Question: I'm trying to scrape some data from google patents, and the beginning of my code looks like this: (<URL>
'''
In [1]: import urllib2
In [2]: url='http://www.google.com/search?tbo=p&q=ininventor:\"{}\"&hl=en&tbm=pts&source=lnt&tbs=ptso:us'.format('John-Mudd')
In [3]: print url
http://www.google.com/search?tbo=p&q=ininventor:"John-Mudd"&hl=en&tbm=pts&source=lnt&tbs=ptso:us
In [4]: page=urllib2.urlopen(url)
'''
Which throws the error message:
'''
C:\Python27\lib\urllib2.pyc in urlopen(url, data, timeout)
124 if _opener is None:
125 _opener = build_opener()
--> 126 return _opener.open(url, data, timeout)
127
128 def install_opener(opener):
C:\Python27\lib\urllib2.pyc in open(self, fullurl, data, timeout)
404 for processor in self.process_response.get(protocol, []):
405 meth = getattr(processor, meth_name)
--> 406 response = meth(req, response)
407
408 return response
C:\Python27\lib\urllib2.pyc in http_response(self, request, response)
517 if not (200 <= code < 300):
518 response = self.parent.error(
--> 519 'http', request, response, code, msg, hdrs)
520
521 return response
C:\Python27\lib\urllib2.pyc in error(self, proto, *args)
442 if http_err:
443 args = (dict, 'default', 'http_error_default') + orig_args
--> 444 return self._call_chain(*args)
445
446 # XXX probably also want an abstract factory that knows when it makes
C:\Python27\lib\urllib2.pyc in _call_chain(self, chain, kind, meth_name, *args)
376 func = getattr(handler, meth_name)
377
--> 378 result = func(*args)
379 if result is not None:
380 return result
C:\Python27\lib\urllib2.pyc in http_error_default(self, req, fp, code, msg, hdrs)
525 class HTTPDefaultErrorHandler(BaseHandler):
526 def http_error_default(self, req, fp, code, msg, hdrs):
--> 527 raise HTTPError(req.get_full_url(), code, msg, hdrs, fp)
528
529 class HTTPRedirectHandler(BaseHandler):
HTTPError: HTTP Error 403: Forbidden
'''
Not sure why I'm getting this.
EDIT:
trying it with 'urllib.openurl' instead gets me a little further:
'''
In [1]: from bs4 import BeautifulSoup
In [2]: import urllib
In [3]: url='https://www.google.com/search?tbo=p&q=ininventor:"Alan-Mudd"&hl=en&tbm=pts&source=lnt&tbs=ptso:us'
In [4]: print url
https://www.google.com/search?tbo=p&q=ininventor:"John-Mudd"&hl=en&tbm=pts&source=lnt&tbs=ptso:us
In [5]: page=urllib.urlopen(url)
In [6]: txt=BeautifulSoup(page).get_text()
In [7]: txt
Out[7]: u'htmlError 403 (Forbidden)!!1*{margin:0;padding:0}html,code{font:15px/22px arial,sans-serif}html{background:#fff;color:#222;padding:15px}body{margin:7% auto 0;max-width:390px;min-height:180px;padding:30px 0 15px}* > body{background:url(//www.google.com/images/errors/robot.png) 100% 5px no-repeat;padding-right:205px}p{margin:11px 0 22px;overflow:hidden}ins{color:#777;text-decoration:none}a img{border:0}@media screen and (max-width:772px){body{background:none;margin-top:0;max-width:none;padding-right:0}}403. That\u2019s an error.Your client does not have permission to get URL /search?tbo=p&q=ininventor:%22John-Mudd%22&hl=en&tbm=pts&source=lnt&tbs=ptso:us from this server. (Client IP address: 68.112.246.242)\nPlease see Google\'s Terms of Service posted at http://www.google.com/terms_of_service.html\nIf you believe that you have received this response in error, please report your problem. However, please make sure to take a look at our Terms of Service (http://www.google.com/terms_of_service.html). In your email, please send us the entire code displayed below. Please also send us any information you may know about how you are performing your Google searches-- for example, "I\'m using the Opera browser on Linux to do searches from home. My Internet access is through a dial-up account I have with the FooCorp ISP." or "I\'m using the Konqueror browser on Linux to search from my job at myFoo.com. My machine\'s IP address is 10.20.30.40, but all of myFoo\'s web traffic goes through some kind of proxy server whose IP address is 10.11.12.13." (If you don\'t know any information like this, that\'s OK. But this kind of information can help us track down problems, so please tell us what you can.)We will use all this information to diagnose the problem, and we\'ll hopefully have you back up and searching with Google again quickly!\nPlease note that although we read all the email we receive, we are not always able to send a personal response to each and every email. So don\'t despair if you don\'t hear back from us!\nAlso note that if you do not send us the entire code below, we will not be able to help you.Best wishes,The Google Team/+/+/+/+/+/+/+/+/+/+/+/+/+/+/+/+/+/+/+/+/+/+/+/+/\nDVEH8IymbCoo1dGrTzyT1iwqSLxjtFu0V4uU5kLrZ7OjChn7z\nLh5w5aLlP6v5piIZSC7_8OTKEepHBTROurNwIOVtc7sH0UTJL\n6mOs5-a-s4X63WfAUM064ZFl9JGwBR6VMKvdyMQOoYo7WtAGI\nbcVTsj7H3uWatFa4O9Zuxs7IcRQLOCiWwwhQs-s2AoAiFKlGN\nyXaTCO8GfhXxBt5JYCrTx-mkyrtqDqG_yvNu-fPYTf7V7jLNK\ntgwnPMBejraU_xbwSzoWNx2z7SfDmbPncbwSAMNnZ2CfiMhp8\ns1LQK90rg5hYAgbLmoVjMHMZ0WeRoay-XoB1oKQzff-nnkAEy\nuULx-MidjfVeuQfChSHMY3HUZ13vvzOsJZUjF-GH_-uymoPRG\n5RUBeodyOO3x9cJ-0mvHC_TyAwog10cRwaGKdS-DO92moJem0\nEoUKjmHuF4wXPcbGlSh_GXC9rFM07K6ZR4DxrV27iRaBZmen_\naw_l0qXlfK8quX7qAJT9W2EcrDRDYZdiNnBw7DdpLGeTCK76E\n0KCimiCY1uKC6kkdbGfFjQPK0R-_8DtBE5k7_MwgPR5O-sT0w\nf-ZH0vyEHSor4N8ZCogRMH_mR9L8hB2vrT5HWmYNJbLxS3SjB\nZHeL2vErN6jDFdpTFN7rPKU3-hnP-3zevYMUhHMFSPsi9ShZ7\nddrhqBhbdzifrwC4RgGbsqKTMMUERaoRJC9jj4jrNd14PlOpa\nztAa_82MQ1FhUswXO0EJ6dOHL6NknoBWOYN2-IFT_7cvAbxV6\nofoYL_y5WihMeZpDBPnpRyhjxjAefxNdzA5h9bE5GqV9ZoS92\n4q3Q81-0WK0kmloyf019Y5fI8Ln7ooJFzNpW5Fa7ezHhJ1Yxh\nHLNlD8dLFZogHDrtHsvWOzPWjYESdflsnJ5TjSijnt8ZGF_eT\ncZy50Pt4AFMsVUC3Dn4jkkzv-tok_1WgLKrEqpzzc55Hc4fOq\n9zdSYk52EH0R4__7fJ0w8ZfGmU4x1qGGDatZNpJRpSpLIJjXw\ntJPiGXllFPqQIFfWjIk3WubYKUJOHW37IyIJFjT-yVn6YgESl\nVe2nKpc1FBV1lSyhz5aW-QZtu_tCgPfG4gbfUCPYk54XBgNL4\n6a034xtD5a3rlRw1_ZnBCi7962YybZhX9MKXq5x6Au-y3Fqgg\nxzqicRlQ9UUso0fQ4JJRrLv57OuS2VvpaDCvN8pU1YQOSQWeX\niD1eqxMVoQ35ZaoCYlr-SBaRPuiwett9Fk6EZkvEWL1JqAiQq\n6k_PQ7hoISsoBSYSg1ztYV43JFfZLt1PE_geCPOb7XgUE5rVf\nQPHQX48cKjZmlrzYUyXS_BGSqZOPxZoj7ANivSn5vE88b74wH\ndoybElt_BVmigcY
'''
The error message in it's entirety is shown in this image.

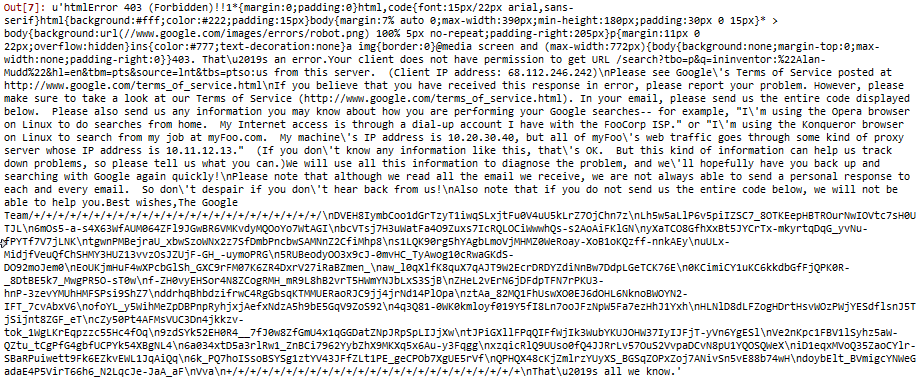
Answer: It seems Google are blocking some crawlers.
codingatty pointed out it doesn't work when the user agent string is ''Python''.
Base on my experiment, the following user agent strings do not work either(Obviously, this list is incomplete).
- - -
Since 'urllib2''s default user agent string is ''Python-urllib/2.7'' (on Python 2.7), you need to set 'User-Agent' header to a common web browser or a fake one.
For example:
'''
import urllib2
url = 'http://www.google.com/search?tbo=p&q=ininventor:"John-Mudd"&hl=en&tbm=pts&source=lnt&tbs=ptso:us'
req = urllib2.Request(url, headers={'User-Agent' : "foobar"})
'''